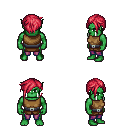
a pixel art fantasy rpg character, male body template, orc, green skin, leather chest armor, magenta pants, ruby red pixie cut hairstyle, four views (front, back, left, right), 2x2 character sprite sheet, small pixel art, hard edges, no anti-aliasing